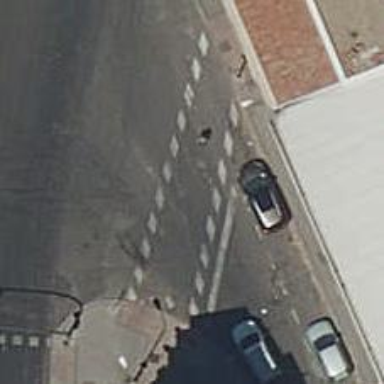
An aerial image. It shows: Marked asphalt footway with crossing markings.